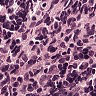
Metastatic tissue present: no